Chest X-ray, PA view. Patient: 51 years old, sex M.
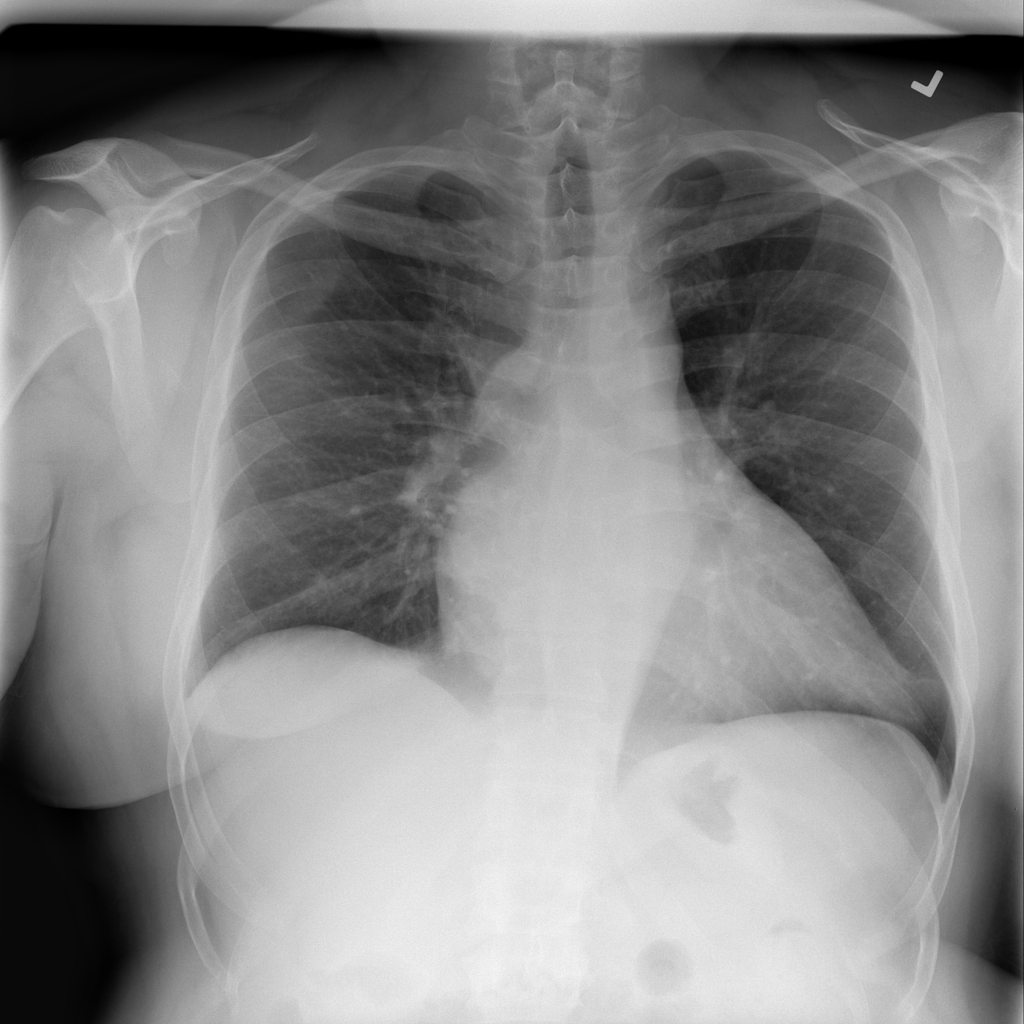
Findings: No Finding